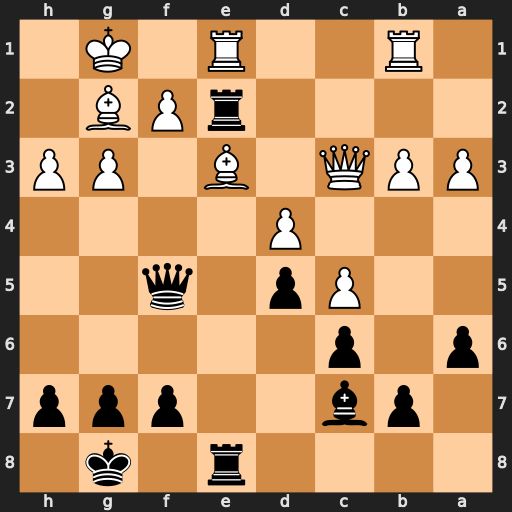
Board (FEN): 4r1k1/1pb2ppp/p1p5/2Pp1q2/3P4/PPQ1B1PP/4rPB1/1R2R1K1
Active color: b
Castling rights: -
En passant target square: -
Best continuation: R8xe3 Qxe3 Rxe3